Question: this window status bar.How to make the icon has been relying on the right ? Resize the window , it automatically to the right .

'''
-(void)composeInterface{
NSView *themeFrame=[[self.window contentView] superview];
NSRect themeFrameRect = [themeFrame frame];
NSRect accessoryViewFrame =[self.statusBarBtn frame];
NSRect newFrame = NSMakeRect(30,
themeFrameRect.size.height - accessoryViewFrame.size.height,
accessoryViewFrame.size.width,
accessoryViewFrame.size.height);
[self.statusBarBtn setFrame:newFrame];
// [self.statusBarBtn setFrameOrigin:NSMakePoint(0, 0)];
// [self.statusBarBtn setAutoresizingMask:323];
[themeFrame addSubview:self.statusBarBtn];
}
'''
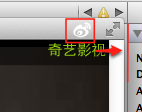
Answer: If You want that Your icon will be aligned to the right You need to change it's to align right. You need to do it like this in :

Or just use '-setAutoresizingMask' like this:
'''
[self.statusBarBtn setAutoresizingMask:333]; //NOT 323
'''
Furthermore Your 'newFrame''s x possition is set to 30, so the icon will be in the left side.
'''
NSRect newFrame = NSMakeRect(30,
themeFrameRect.size.height - accessoryViewFrame.size.height,
accessoryViewFrame.size.width,
accessoryViewFrame.size.height);
'''
'''
NSRect newFrame = NSMakeRect(themeFrameRect.size.width - accessoryViewFrame.size.width,
themeFrameRect.size.height - accessoryViewFrame.size.height,
accessoryViewFrame.size.width,
accessoryViewFrame.size.height);
'''